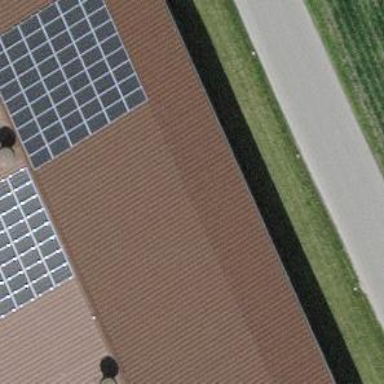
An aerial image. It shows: Solar photovoltaic panel generator.